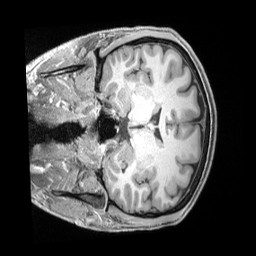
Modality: T1w
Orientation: coronal
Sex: male
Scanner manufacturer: siemens
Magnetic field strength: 3 T
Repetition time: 2.4 s
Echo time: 0.00222 s